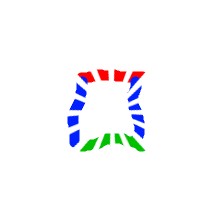
Shape: square